Question: I have an 'NSOutlineView' that is populated from an array via an 'NSTreeController'. I would like to make it so that rows that have children are not editable and popups in those rows are hidden. You can see my outlineview in the attached screenshot - it's essentially a tree of settings.
How can I go about this or do I need to implement the datasource via a delegate instead of using the NSTreeController to do it?

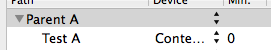
Answer: Have you looked into the <URL>?
Specifically interesting are
'''
- outlineView:shouldEditTableColumn:item:
'''
which allows to determine if an item can be edited. Just check for children, if item is an parent and 'return NO;'
Hiding the popup buttons depends on how you have setup your 'NSOutlineView'. In a cell-based outline view use for example
'''
- outlineView:willDisplayCell:forTableColumn:item:
'''
to hide cell content for parent rows. In a view based outline view another method comes into play to customize certain columns:
'''
- outlineView:viewForTableColumn:item:
'''
This should be easy to use to achieve your results.